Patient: sex F, age 34
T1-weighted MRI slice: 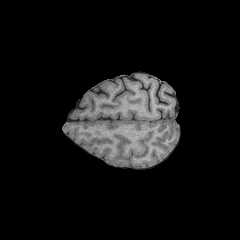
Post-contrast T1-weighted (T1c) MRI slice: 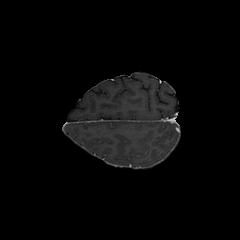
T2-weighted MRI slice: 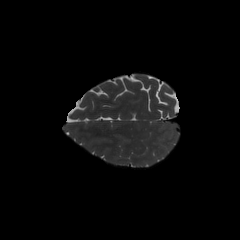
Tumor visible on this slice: no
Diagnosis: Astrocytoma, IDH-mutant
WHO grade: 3